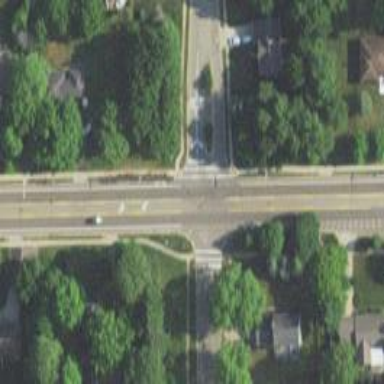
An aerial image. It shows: Marked crossing on footway.